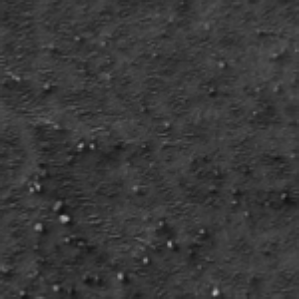
Label: frost